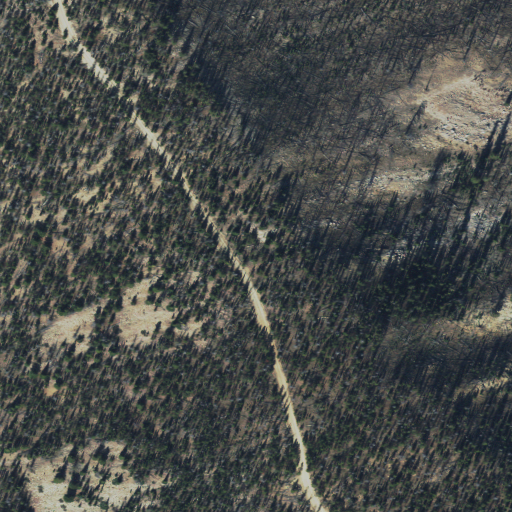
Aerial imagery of mountain in Idaho named Quartzite Mountain containing evergreen forest, shrub, and grassland